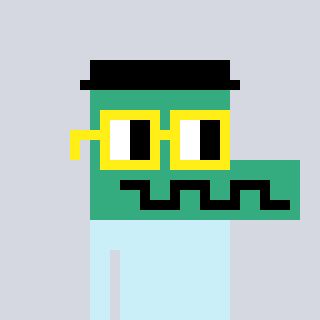
a pixel art character with square yellow glasses, a crocodile-shaped head and a orange-colored body on a cool background